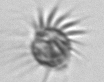
Label: Ciliophora